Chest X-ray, PA view. Patient: 74 years old, sex M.
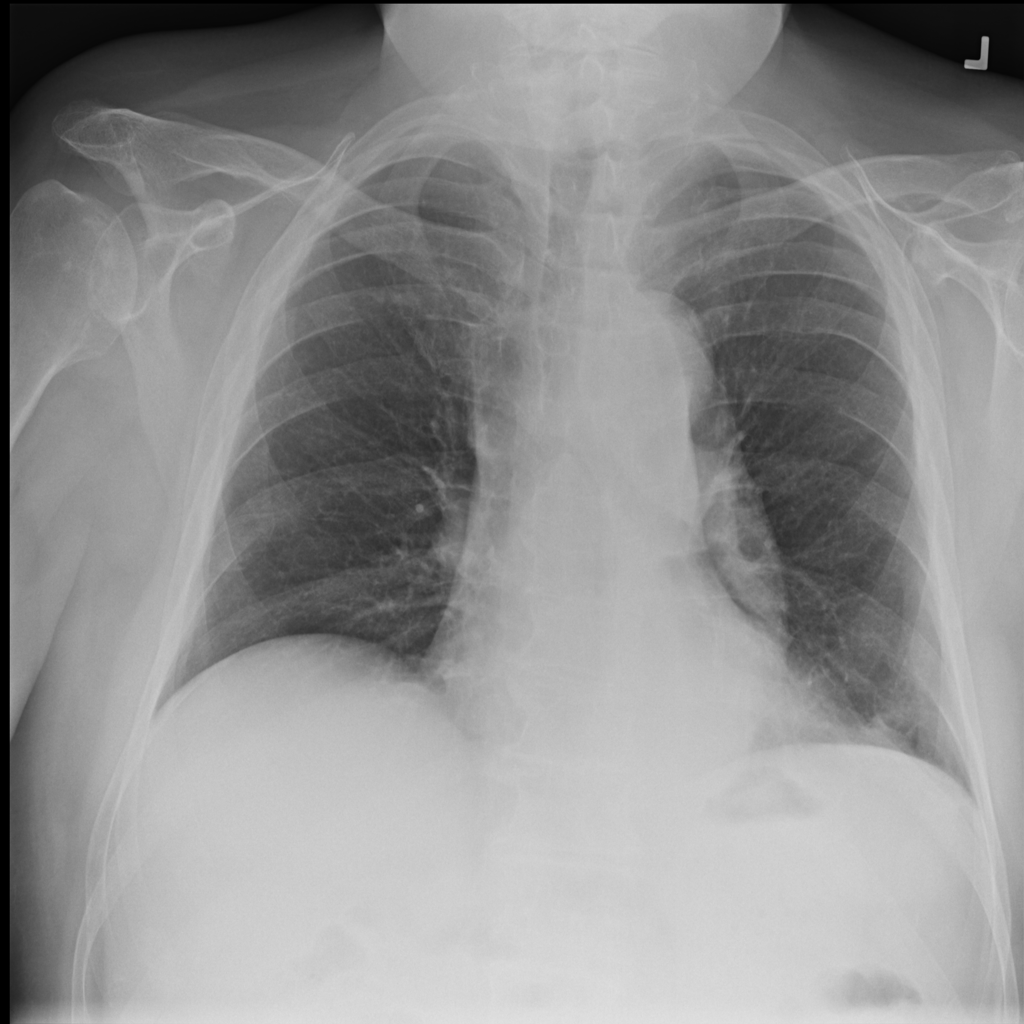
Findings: Atelectasis